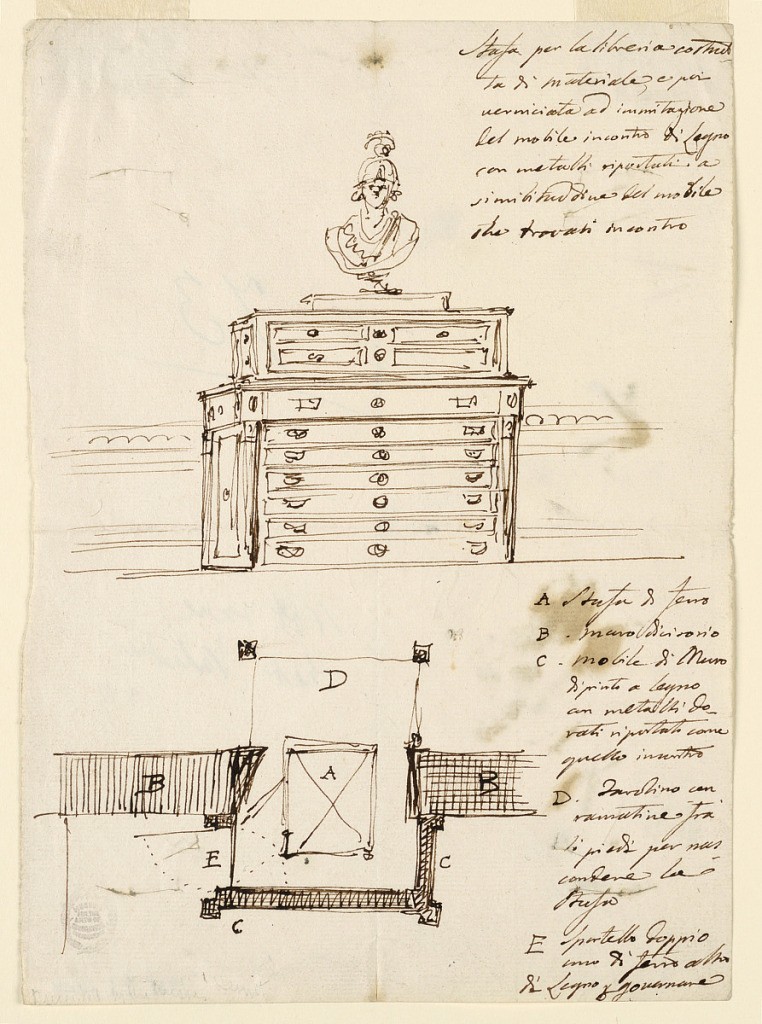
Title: Coin chest
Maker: Giuseppe Barberi, Italian, 1746–1809
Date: ca. 1800
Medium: Pen and brown ink on off-white laid paper
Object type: Drawing
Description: View of a stepped coin table with many drawers. At top, a bust and writing.
Below, a plan and more writing.